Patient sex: M
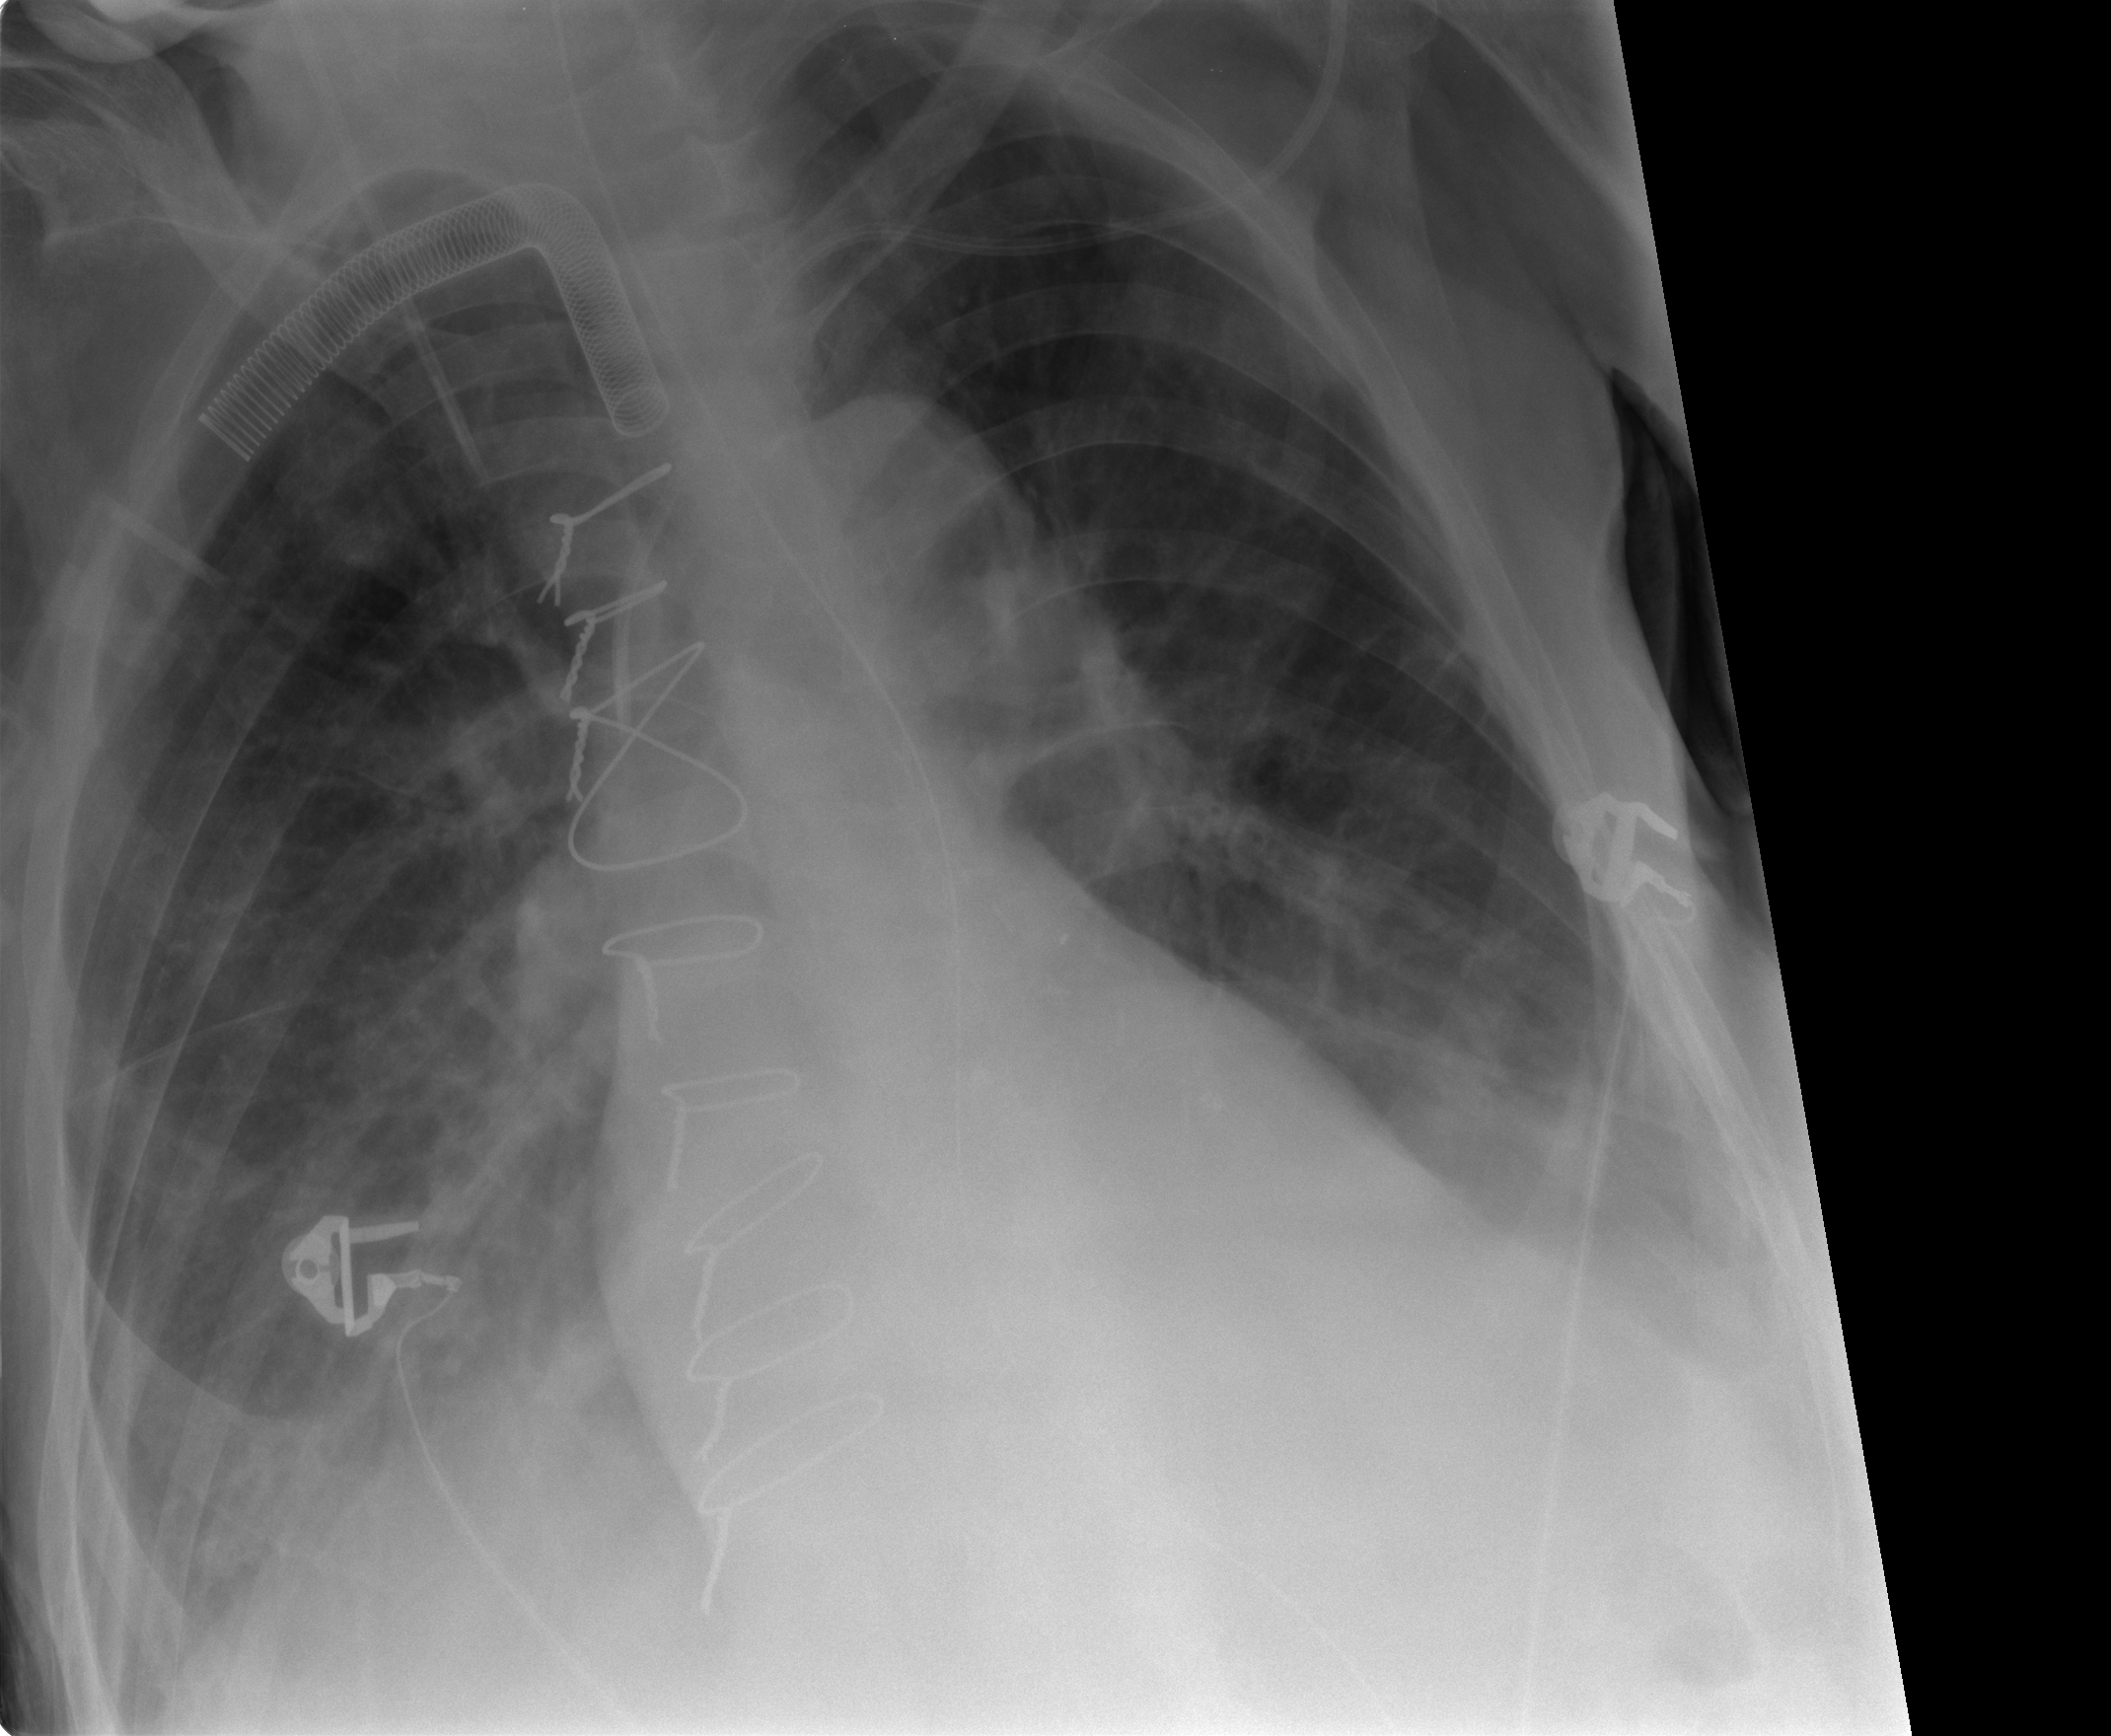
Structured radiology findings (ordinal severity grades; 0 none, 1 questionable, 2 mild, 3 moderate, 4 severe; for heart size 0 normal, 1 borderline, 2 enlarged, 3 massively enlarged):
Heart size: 0
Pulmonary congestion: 2
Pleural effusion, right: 3
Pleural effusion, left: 3
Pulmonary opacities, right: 0
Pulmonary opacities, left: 0
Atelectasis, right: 2
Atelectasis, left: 2